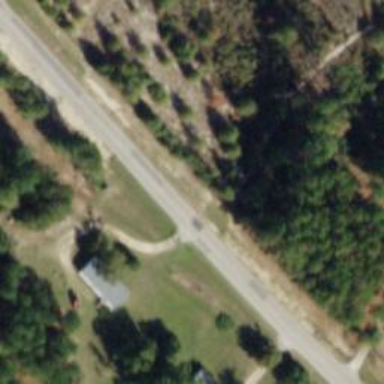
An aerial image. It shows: Secondary road.